Question: I am trying to update my game from 1.0 to 1.1 but get this error:
"Application is missing a default group leaderboard (ItunesConnect error)"
image:

I also can't save anything, when I try to i Get this error:
There was an error saving changes. Please try again later or contact App Store Developer Support.
I already contacted Apple Support but they didn't know what it was. they are investigating but it takes really long.
Did anyone else ever experienced this?
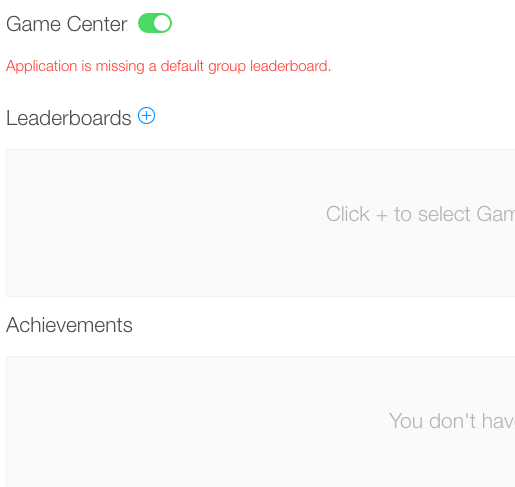
Answer: Yi Yuans Answer is correct, unf. I am to noob to upvote it. That's exactly what Apple recommended to me in the same situation by pointing out the Game Center configuration manual.
I thought they are mad, as I did set the default Leaderboard before, and was unable to make any other configuration change stick. But I tried it anyway and it fixed the problem:
- - - - - - -